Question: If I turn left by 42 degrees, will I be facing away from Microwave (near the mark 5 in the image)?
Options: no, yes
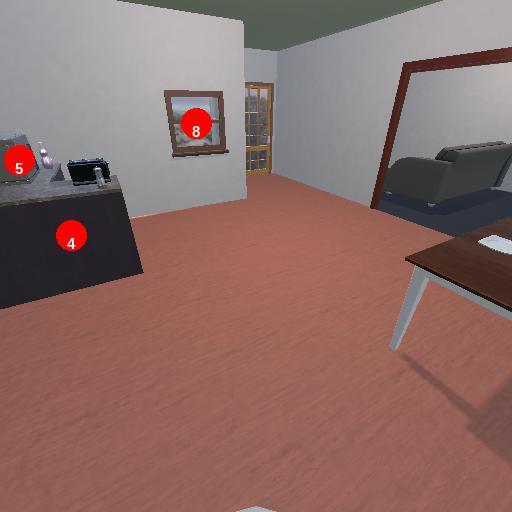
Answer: no